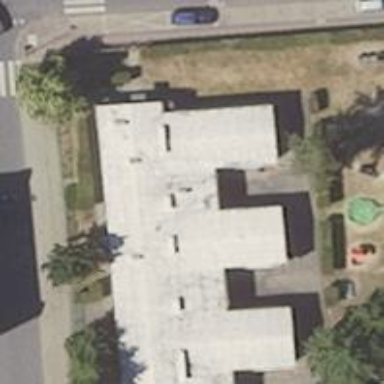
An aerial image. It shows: Kindergarten.